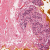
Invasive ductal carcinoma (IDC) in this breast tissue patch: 0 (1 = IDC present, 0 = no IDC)